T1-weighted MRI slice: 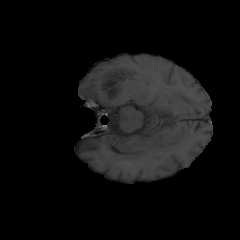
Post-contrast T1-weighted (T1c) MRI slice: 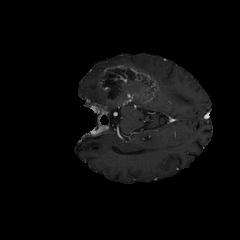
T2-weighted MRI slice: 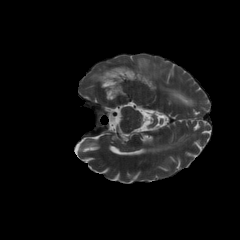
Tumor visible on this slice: yes